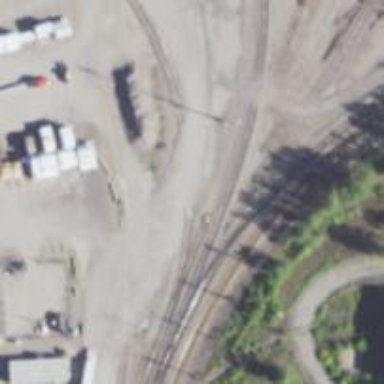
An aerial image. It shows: Abandoned railway spur.